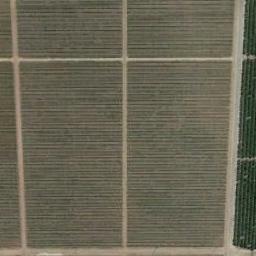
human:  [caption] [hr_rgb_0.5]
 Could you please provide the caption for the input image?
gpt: Four neatly arranged tan rectangular farm fields .

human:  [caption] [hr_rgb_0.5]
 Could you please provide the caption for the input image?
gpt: Several dirt roads are in rectangular farmlands .

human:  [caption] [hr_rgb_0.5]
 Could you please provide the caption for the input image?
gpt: There are some deep green and light green rectangular farmland .

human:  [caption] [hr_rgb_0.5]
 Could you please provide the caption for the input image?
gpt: Several khaki rectangular farmlands are arranged in neat rows .

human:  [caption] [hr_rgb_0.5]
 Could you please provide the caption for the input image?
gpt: There are some rectangular farmlands of the same size .